Question:
What does this red minus flag mean in visual studio?
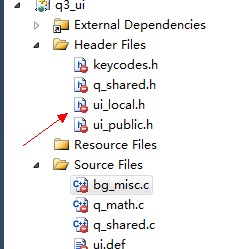
Answer: I believe this means the file is excluded from the build.
Note that this seems to be a bit different from "Exclude from project", in that the file shows up in the listing, but if you right-click on it and look at Properties > General, Exclude from build is set to Yes.
If you set it to No, the red minus goes away.
One more datapoint, the project I imported started out as a VC6 project so this might be Visual Studio 2010's way of representing a legacy setting that was different than Exclude from Project.
The other comment about it indicating a missing item shows an exclamation point icon, not a minus.